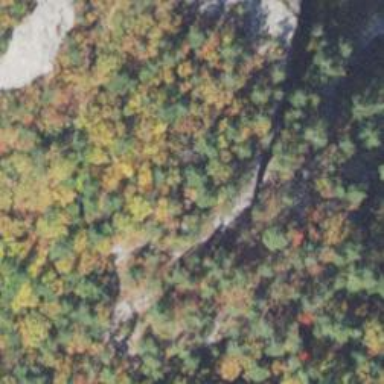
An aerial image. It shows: Crag climbing spot located at natural cliff.